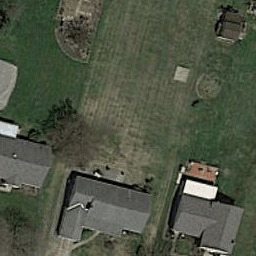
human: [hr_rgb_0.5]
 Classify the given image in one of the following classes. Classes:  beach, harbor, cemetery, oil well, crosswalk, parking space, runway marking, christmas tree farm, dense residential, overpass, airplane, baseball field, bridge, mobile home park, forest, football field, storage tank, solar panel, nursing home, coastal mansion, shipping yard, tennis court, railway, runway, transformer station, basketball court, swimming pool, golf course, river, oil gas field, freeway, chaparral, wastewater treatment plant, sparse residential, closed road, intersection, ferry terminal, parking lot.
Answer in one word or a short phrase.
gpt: sparse residential